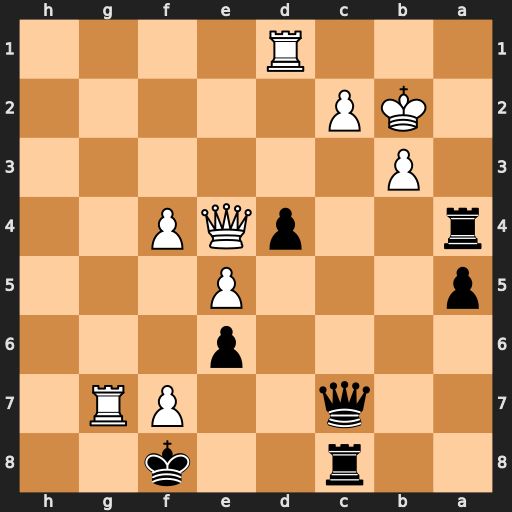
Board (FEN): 2r2k2/2q2PR1/4p3/p3P3/r2pQP2/1P6/1KP5/3R4
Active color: b
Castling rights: -
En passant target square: -
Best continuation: Qc3+ Kb1 Ra1#